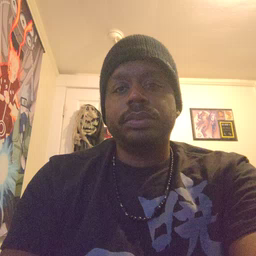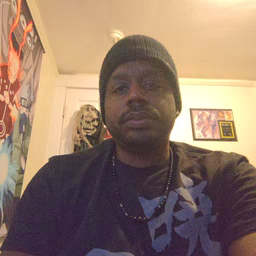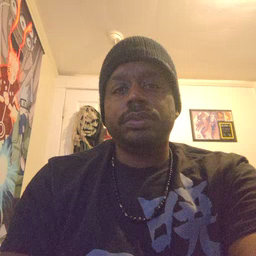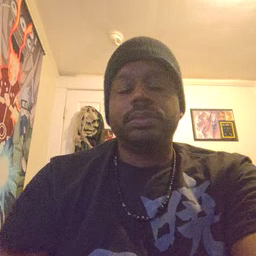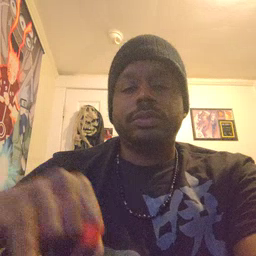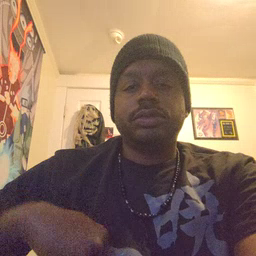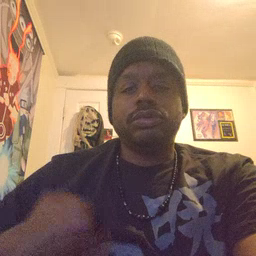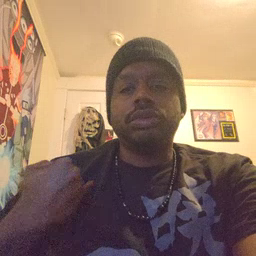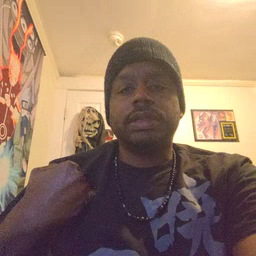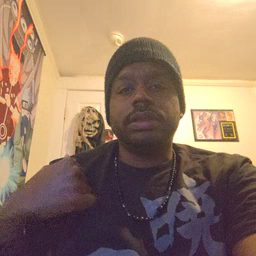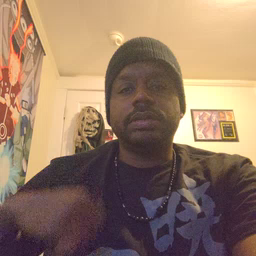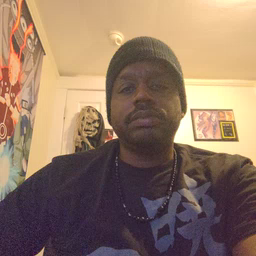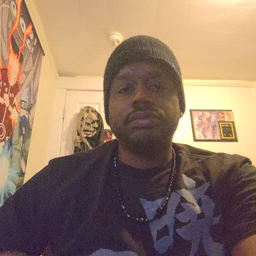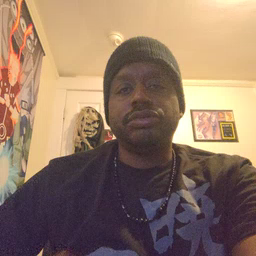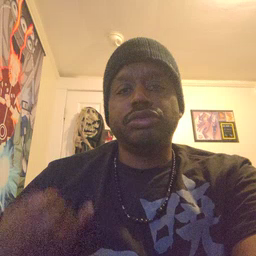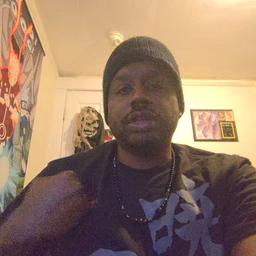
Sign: jacket